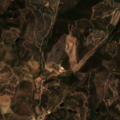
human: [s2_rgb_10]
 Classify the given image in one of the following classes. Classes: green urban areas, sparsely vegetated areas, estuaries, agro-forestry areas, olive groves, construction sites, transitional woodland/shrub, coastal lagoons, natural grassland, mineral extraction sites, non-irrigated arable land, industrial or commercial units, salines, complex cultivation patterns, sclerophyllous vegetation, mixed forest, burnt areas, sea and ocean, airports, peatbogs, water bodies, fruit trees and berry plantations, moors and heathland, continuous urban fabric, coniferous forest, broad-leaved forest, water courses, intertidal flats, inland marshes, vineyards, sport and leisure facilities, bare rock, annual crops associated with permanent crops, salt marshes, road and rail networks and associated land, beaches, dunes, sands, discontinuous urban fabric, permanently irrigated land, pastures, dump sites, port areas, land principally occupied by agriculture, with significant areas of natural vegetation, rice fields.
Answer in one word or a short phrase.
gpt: complex cultivation patterns, broad-leaved forest, sclerophyllous vegetation, transitional woodland/shrub